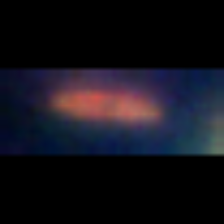
Taxon: Pennate
Group: Diatoms